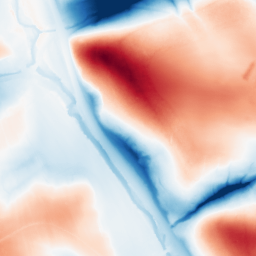
Category: classical
Decomposition family: gaussian_anisotropic
Decomposition parameters: sigma_x: 5
sigma_y: 50
Upsampling method: sinc_hamming
Upsampling parameters: scale: 2
kernel_size: 16
Upsampling scale: 2